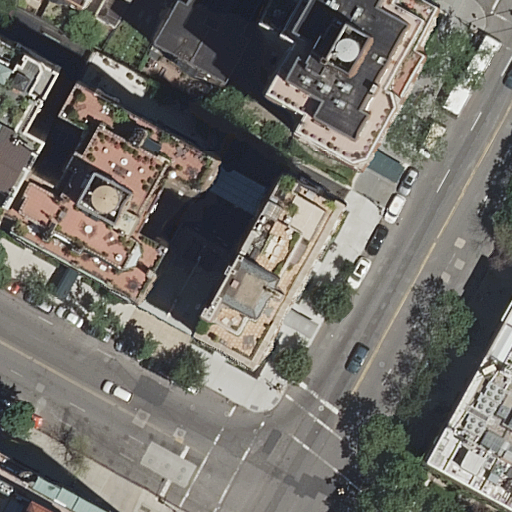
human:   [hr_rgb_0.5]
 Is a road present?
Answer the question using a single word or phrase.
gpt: yes

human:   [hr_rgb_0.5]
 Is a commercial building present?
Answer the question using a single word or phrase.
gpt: no

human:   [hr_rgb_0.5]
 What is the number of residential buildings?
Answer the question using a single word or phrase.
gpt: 13

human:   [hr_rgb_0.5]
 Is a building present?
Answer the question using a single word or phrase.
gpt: yes

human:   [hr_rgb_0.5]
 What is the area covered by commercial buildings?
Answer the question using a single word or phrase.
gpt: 0m2

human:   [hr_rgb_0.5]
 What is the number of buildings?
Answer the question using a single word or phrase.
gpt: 13

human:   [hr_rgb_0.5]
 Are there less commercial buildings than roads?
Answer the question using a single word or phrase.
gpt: yes

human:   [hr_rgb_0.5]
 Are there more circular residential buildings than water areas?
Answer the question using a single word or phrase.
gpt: no

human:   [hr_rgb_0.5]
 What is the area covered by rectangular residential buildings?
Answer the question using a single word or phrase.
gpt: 2492m2

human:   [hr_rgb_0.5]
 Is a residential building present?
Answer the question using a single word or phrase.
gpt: yes

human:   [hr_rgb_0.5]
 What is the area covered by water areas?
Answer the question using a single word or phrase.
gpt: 0m2

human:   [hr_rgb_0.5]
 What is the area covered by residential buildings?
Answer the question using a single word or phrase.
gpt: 3765m2

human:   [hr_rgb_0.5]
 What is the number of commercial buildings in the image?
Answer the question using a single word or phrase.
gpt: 0

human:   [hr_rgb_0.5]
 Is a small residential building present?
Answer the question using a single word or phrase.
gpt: yes

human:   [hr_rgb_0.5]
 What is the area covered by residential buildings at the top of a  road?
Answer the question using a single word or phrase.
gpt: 3586m2

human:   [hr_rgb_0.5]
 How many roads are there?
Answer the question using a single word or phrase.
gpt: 7

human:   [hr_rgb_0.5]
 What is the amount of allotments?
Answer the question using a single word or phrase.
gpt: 0

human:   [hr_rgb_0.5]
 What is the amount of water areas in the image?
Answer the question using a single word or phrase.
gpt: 0

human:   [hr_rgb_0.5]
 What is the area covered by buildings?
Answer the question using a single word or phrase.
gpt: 3765m2

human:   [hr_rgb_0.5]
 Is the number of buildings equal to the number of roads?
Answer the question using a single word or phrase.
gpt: no

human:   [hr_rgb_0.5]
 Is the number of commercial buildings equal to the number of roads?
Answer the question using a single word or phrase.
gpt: no

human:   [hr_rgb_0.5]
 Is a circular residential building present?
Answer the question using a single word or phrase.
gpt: no

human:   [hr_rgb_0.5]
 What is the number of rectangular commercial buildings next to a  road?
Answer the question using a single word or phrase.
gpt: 0

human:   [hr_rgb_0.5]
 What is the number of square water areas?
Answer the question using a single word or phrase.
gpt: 0

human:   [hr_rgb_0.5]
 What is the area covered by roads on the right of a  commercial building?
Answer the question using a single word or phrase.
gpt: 0m2

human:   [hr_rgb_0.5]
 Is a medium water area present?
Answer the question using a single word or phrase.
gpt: no

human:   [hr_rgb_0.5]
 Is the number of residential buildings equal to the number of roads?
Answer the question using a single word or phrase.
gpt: no

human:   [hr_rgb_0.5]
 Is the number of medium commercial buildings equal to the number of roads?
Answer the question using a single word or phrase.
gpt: no

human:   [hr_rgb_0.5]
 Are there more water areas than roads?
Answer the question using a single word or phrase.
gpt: no

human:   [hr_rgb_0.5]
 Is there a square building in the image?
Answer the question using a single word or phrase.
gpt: no

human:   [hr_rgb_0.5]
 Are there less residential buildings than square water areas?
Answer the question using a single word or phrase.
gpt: no

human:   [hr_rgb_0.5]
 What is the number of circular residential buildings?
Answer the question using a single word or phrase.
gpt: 0

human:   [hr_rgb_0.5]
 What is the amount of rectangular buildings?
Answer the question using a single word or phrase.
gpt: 10

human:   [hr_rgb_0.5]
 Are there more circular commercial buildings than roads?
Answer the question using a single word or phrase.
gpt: no

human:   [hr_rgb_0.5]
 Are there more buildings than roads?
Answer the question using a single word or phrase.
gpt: yes

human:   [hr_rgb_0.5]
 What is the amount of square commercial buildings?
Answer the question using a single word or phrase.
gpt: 0

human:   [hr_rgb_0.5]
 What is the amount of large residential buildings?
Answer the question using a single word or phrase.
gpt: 1

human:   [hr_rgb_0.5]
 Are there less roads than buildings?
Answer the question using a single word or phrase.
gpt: yes

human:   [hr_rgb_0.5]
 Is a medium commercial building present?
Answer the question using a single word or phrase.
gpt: no

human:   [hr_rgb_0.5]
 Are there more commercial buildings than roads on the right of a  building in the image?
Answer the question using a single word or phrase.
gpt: no

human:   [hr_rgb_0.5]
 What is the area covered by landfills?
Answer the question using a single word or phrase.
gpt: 0m2

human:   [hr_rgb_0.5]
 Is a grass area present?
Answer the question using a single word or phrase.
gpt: no

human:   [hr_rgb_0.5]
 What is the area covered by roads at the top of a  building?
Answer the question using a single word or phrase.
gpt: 0m2

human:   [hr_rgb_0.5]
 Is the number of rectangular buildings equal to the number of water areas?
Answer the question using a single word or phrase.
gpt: no

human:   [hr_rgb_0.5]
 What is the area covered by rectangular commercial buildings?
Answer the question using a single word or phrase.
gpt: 0m2

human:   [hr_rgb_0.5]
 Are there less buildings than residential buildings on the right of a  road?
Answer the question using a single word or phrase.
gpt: no

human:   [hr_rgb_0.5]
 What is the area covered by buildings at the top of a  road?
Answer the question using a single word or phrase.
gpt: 3586m2

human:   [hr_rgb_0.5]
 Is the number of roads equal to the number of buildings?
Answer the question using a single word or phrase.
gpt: no

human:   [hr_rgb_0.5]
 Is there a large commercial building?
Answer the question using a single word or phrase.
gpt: no

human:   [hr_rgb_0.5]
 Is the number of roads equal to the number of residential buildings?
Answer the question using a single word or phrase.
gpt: no

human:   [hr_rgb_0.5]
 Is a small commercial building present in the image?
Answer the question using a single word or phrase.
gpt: no

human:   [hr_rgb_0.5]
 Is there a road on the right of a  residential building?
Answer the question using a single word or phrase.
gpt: yes

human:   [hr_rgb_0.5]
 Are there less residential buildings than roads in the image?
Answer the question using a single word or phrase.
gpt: no

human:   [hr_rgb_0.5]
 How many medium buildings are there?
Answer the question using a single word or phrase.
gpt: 11

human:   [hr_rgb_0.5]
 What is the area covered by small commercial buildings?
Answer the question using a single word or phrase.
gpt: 0m2

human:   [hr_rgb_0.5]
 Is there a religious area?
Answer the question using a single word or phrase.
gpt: no

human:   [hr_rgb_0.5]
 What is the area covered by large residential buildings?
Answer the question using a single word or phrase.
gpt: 835m2

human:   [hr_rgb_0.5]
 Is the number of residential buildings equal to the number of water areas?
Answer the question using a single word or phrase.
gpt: no

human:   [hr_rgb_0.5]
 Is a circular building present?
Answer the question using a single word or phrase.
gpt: no

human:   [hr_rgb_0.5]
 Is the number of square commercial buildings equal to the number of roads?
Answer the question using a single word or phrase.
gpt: no

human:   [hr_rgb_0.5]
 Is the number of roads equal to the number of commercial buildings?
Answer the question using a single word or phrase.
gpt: no

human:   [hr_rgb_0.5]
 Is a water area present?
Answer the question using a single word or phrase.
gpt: no

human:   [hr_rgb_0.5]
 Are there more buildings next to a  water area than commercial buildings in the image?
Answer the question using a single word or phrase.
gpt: no

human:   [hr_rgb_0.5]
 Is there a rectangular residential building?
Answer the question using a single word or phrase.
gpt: yes